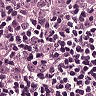
Metastatic tissue present: yes